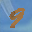
Label: 9